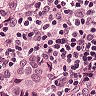
Metastatic tissue present: yes